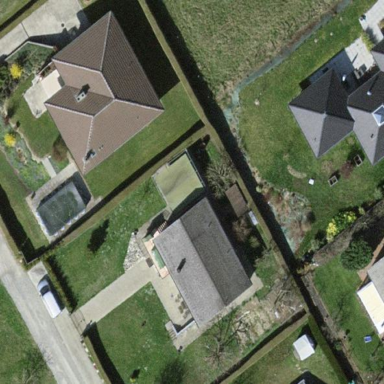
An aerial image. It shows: Simple house.